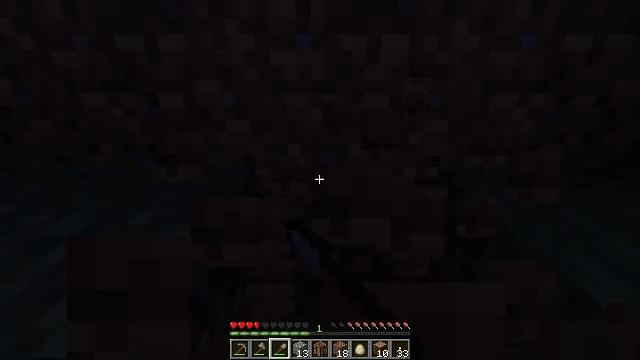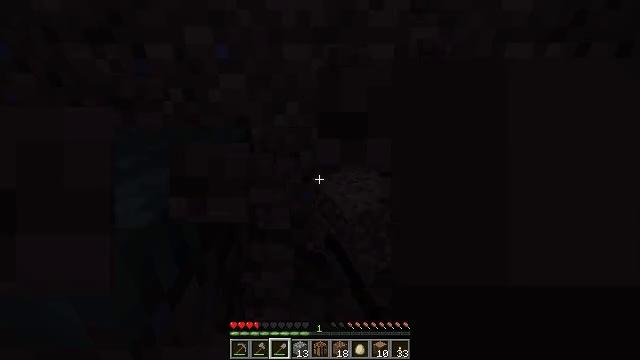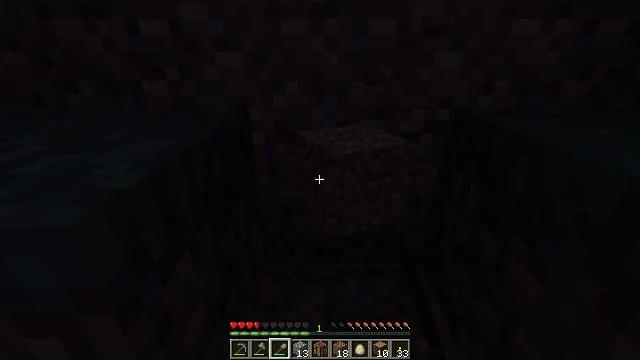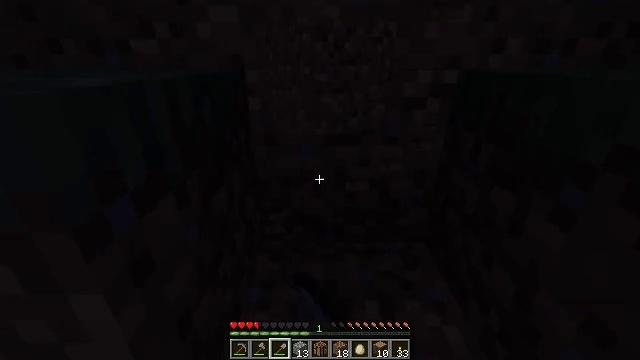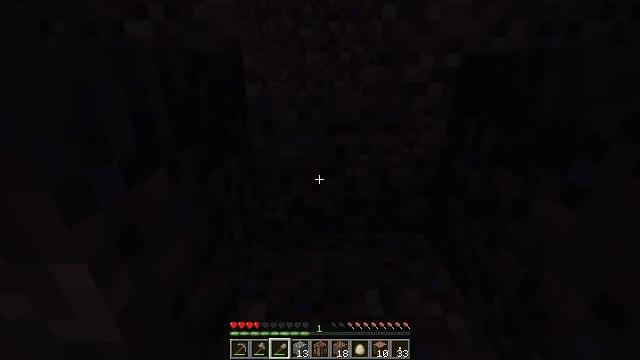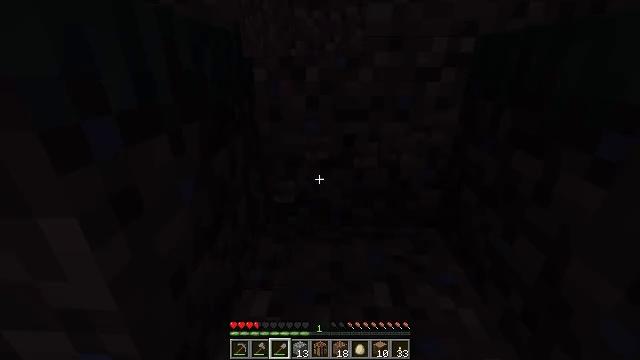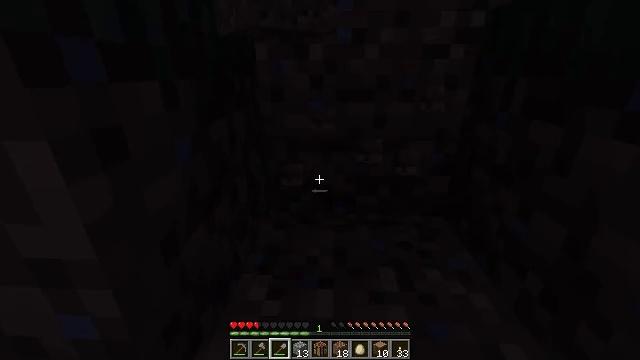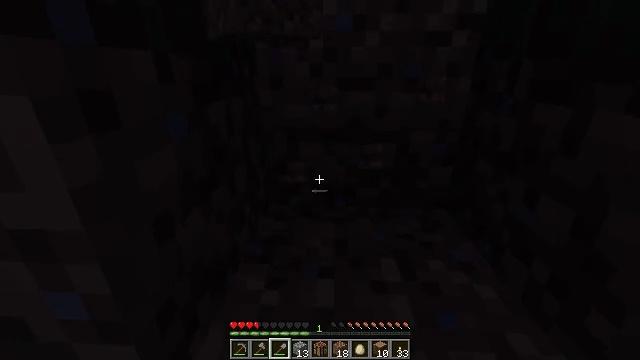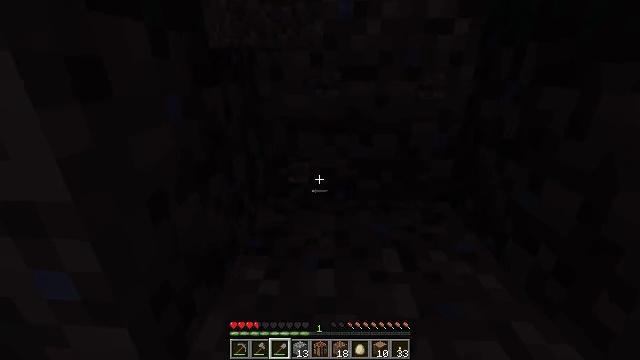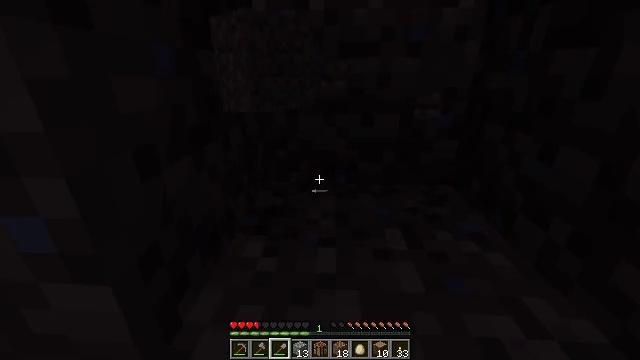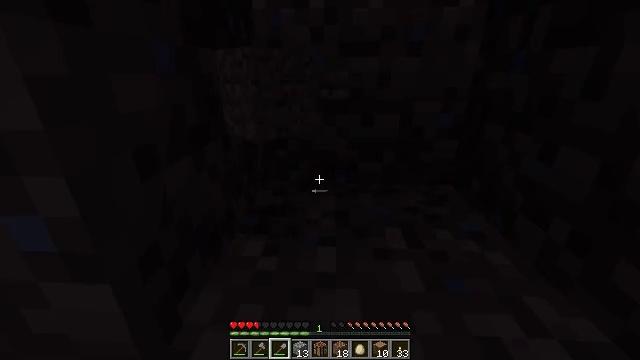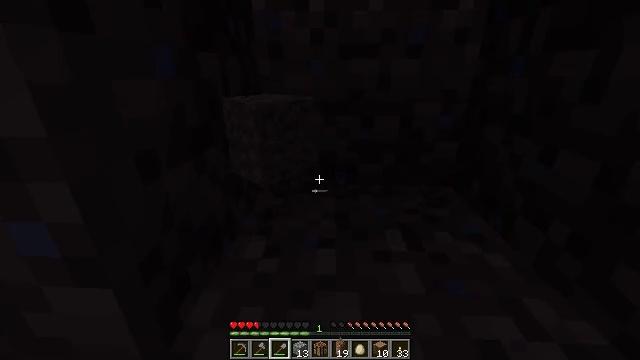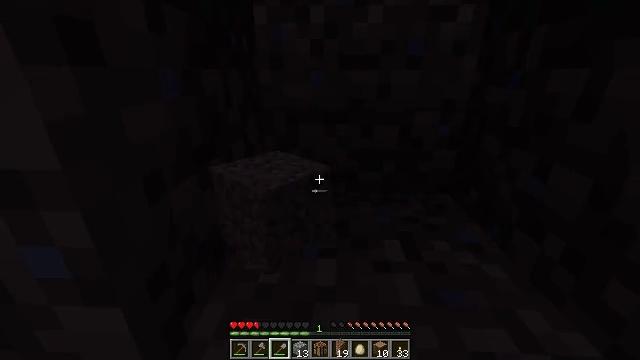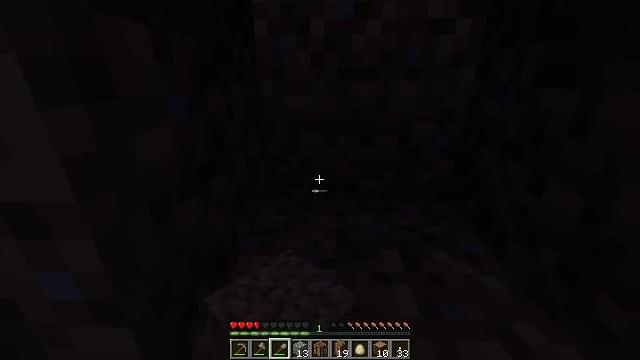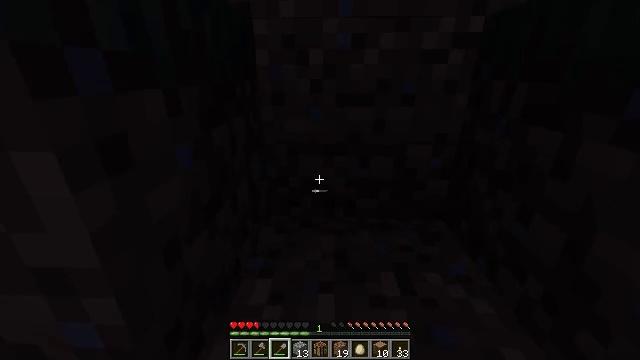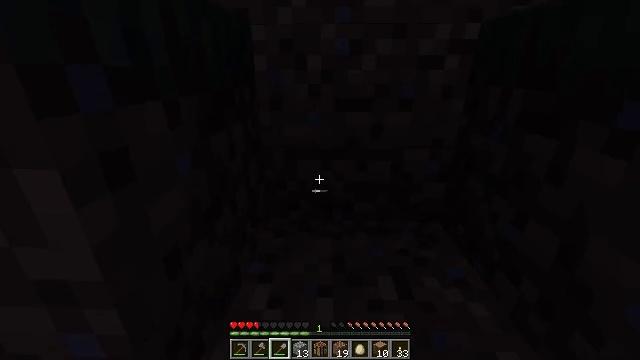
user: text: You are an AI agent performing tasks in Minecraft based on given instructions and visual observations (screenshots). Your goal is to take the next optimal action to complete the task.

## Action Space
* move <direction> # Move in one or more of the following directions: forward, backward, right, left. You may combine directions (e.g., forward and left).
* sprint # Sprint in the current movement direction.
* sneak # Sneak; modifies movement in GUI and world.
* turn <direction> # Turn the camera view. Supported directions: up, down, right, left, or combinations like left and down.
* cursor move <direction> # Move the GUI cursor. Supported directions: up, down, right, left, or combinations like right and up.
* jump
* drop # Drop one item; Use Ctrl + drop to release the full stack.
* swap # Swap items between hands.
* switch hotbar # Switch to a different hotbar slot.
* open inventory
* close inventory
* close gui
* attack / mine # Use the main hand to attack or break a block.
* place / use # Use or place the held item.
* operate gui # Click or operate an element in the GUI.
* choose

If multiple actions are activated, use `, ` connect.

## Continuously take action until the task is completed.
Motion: motion action
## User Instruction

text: Mine fern in the forest.
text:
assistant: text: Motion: attack / mine
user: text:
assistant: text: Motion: attack / mine
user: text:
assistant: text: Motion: attack / mine
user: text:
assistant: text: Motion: attack / mine
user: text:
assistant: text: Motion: turn left, attack / mine
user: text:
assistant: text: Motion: move forward, turn up
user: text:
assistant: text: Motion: move forward
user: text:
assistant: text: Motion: move forward
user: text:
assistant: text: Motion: move forward
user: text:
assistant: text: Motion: move forward, jump
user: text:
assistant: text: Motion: move forward, jump
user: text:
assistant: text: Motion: move forward, jump
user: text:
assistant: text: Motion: move forward, jump
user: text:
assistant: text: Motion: move forward
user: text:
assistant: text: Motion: move forward
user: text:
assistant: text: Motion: move forward
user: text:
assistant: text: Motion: move forward
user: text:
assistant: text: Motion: move forward, turn right
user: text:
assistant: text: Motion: move forward, turn right
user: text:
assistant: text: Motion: move forward, jump
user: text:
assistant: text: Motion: move forward, jump
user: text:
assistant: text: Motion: move forward, jump
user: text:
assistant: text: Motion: move forward, jump
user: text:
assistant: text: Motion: move forward
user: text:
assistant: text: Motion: move forward
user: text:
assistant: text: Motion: move forward, jump
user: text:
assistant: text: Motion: move forward, jump
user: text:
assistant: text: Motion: move forward, jump
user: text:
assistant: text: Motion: move forward, jump
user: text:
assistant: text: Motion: move forward